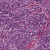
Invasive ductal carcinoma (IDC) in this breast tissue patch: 1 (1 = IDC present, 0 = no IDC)